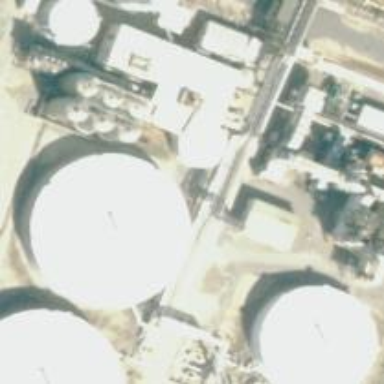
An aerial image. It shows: Storage tank created as man-made structure.